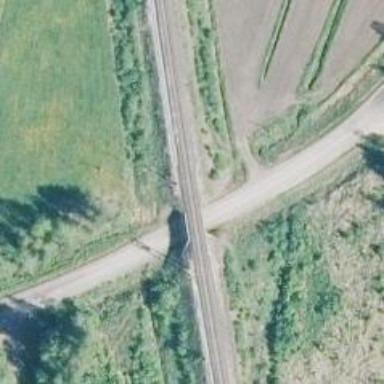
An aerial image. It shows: Bridge with electrified continuous railway track and contact line.